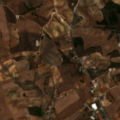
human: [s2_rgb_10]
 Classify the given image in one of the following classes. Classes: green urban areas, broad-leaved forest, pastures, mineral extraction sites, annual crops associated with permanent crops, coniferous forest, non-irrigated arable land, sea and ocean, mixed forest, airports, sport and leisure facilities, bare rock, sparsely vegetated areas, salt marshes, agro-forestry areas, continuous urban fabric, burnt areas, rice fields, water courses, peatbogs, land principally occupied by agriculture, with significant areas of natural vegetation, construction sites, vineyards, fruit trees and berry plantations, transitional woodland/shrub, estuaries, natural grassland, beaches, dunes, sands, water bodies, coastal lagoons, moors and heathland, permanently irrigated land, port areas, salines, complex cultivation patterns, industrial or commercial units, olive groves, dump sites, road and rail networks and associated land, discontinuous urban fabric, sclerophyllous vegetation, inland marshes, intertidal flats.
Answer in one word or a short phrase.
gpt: olive groves, complex cultivation patterns